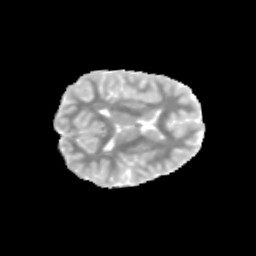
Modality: MD
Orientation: axial
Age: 9
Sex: female
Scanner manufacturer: siemens
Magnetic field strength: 3 T
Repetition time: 3.8 s
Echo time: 0.07 s